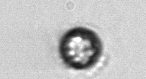
Label: Dinophyceae